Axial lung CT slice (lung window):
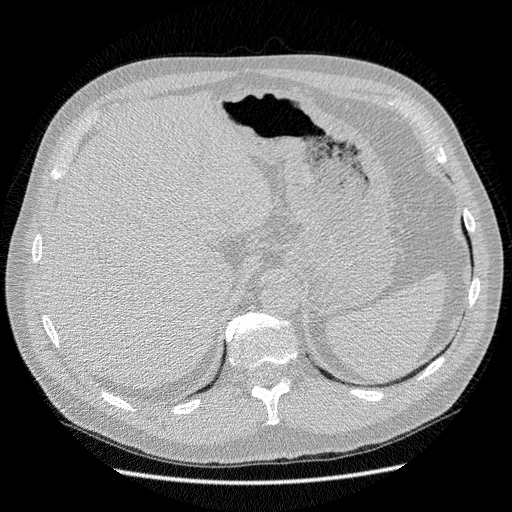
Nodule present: no